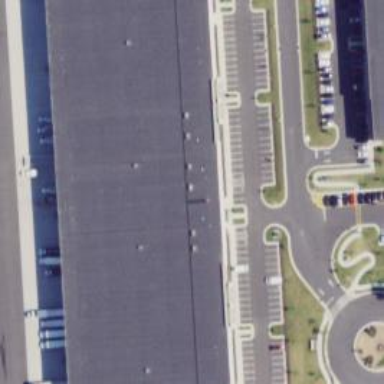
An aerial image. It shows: Warehouse building.